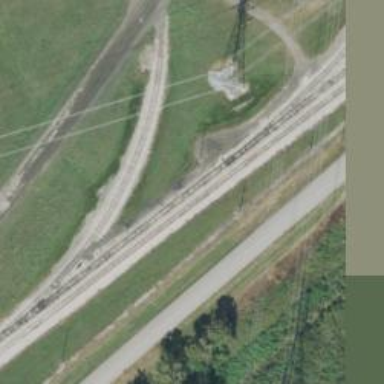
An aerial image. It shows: Railway spur service.